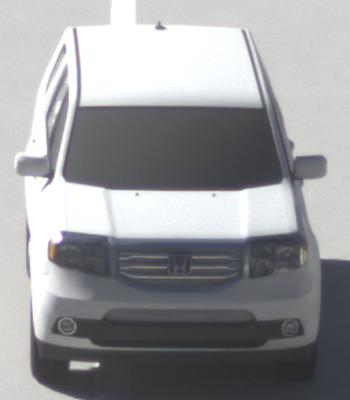
Make: Honda
Model: Pilot
Detailed model: Gen. 2 Facelift
Model produced from: 2012
Model produced until: 2015
Doors: 5
Color: white
Road condition: dry road
Daytime: morning or afternoon
Contrast: high contrast